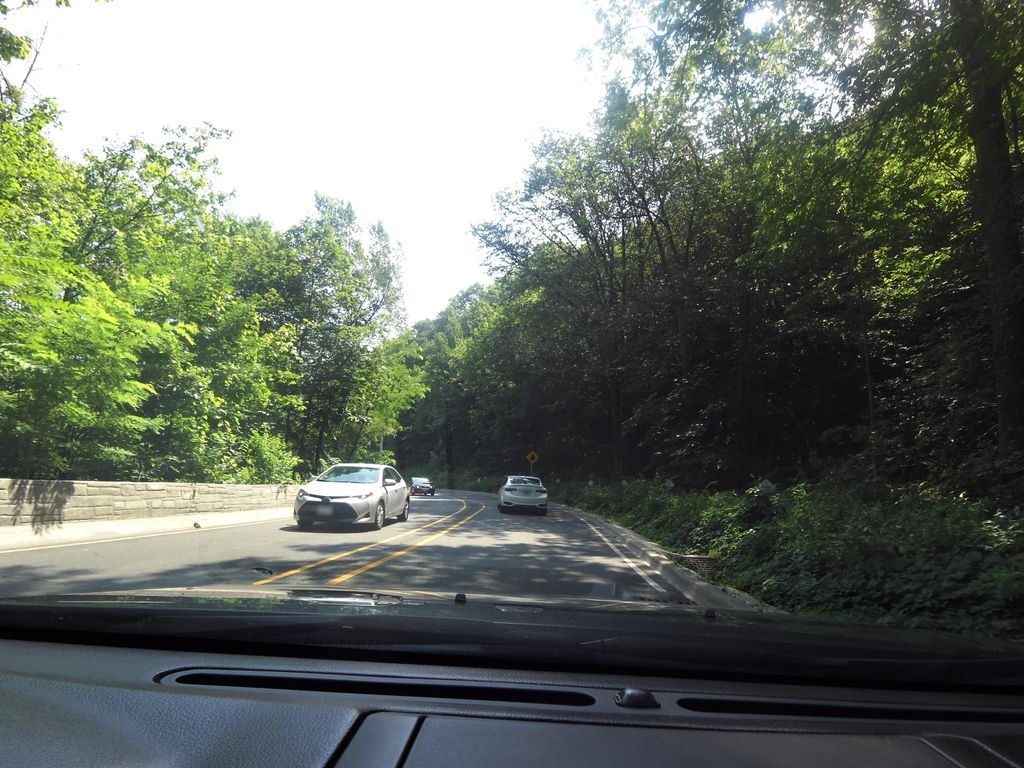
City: hamilton